Question: I have a straight line in space with an start and end point (x,y,z) and I am attempting to get the angle between this vector and the plane defined by 'z=0'. I am using VB.NET
Here is a picture of the line in my 3d environment (the line I'm intersted in is circled in red) :

It is set to an angle of 70 degrees right now.
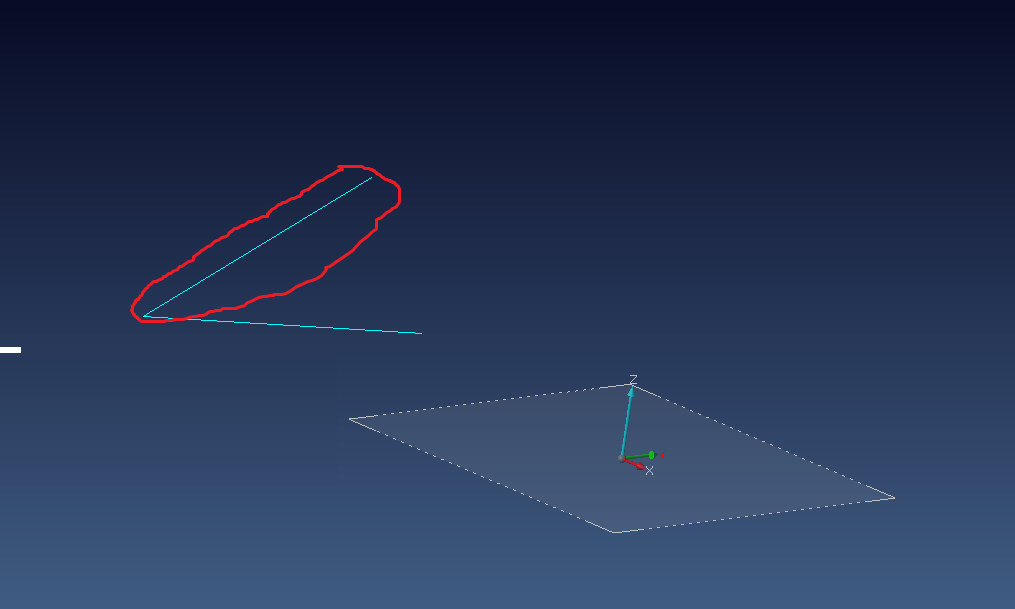
Answer: You need <URL>.
If you want the angle between a vector and a plane, it is defined for any vector in that plane. However, there is only one minimal value for that, which is the angle between a vector and its projection onto said plane.
Therefore, that minimal value is the one we take when we speak of the angle between a vector and a plane.
This value is also p/2 - the angle between your vector and the the vector that is normal to the plane.You can read more about it all <URL>.
With 'v' your vector (thus 'v.x = end.x - start.x' and idem for 'y' and 'z'), 'n' the normal to the plane and 'a' the angle you are looking for, we know from the definition of a scalar product that:
'''
<v,n> = ||v|| * ||n|| * cos(p/2 - a)
'''
We know 'cos(p/2 - a) = sin(a)', and the normal to the 'z=0' plane is simply the vector 'n = (0, 0, 1)'. Thus both the scalar product, 'v.x * n.x + v.y * n.y + v.z * n.z', and the norm of n, '||n|| = 1', can be simplified a lot. We get the following expression:
'''
sin(a) = v.z / ||v||
'''
Thus finally, the formula by taking the reciprocical of the sine and expliciting the norm of 'v':
'''
a = Asin(v.z / sqrt( v.x*v.x + v.y*v.y + v.z*v.z ))
'''
According to <URL> the 'Asin' function exists in your System.Math class. It does, however, return the value in radians:
> Return Value
Type: System.Double
An angle, th, measured in radians, such that -p/2 <= th <= p/2
-or-
NaN if d < -1 or d > 1 or d equals NaN.
Luckily <URL> so that you can do the conversion:
'''
a *= 180 / Math.PI
'''